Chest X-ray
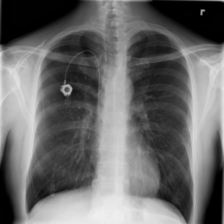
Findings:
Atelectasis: negative
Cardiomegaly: negative
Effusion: negative
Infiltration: negative
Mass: negative
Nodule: negative
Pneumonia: negative
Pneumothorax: negative
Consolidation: negative
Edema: negative
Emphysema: negative
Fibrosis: negative
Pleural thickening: negative
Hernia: negative